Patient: sex M, age 28
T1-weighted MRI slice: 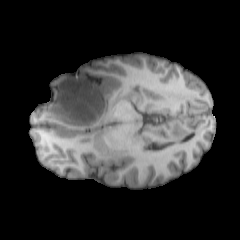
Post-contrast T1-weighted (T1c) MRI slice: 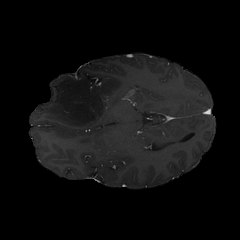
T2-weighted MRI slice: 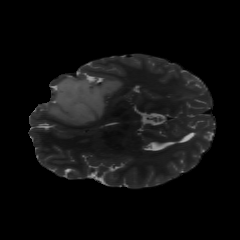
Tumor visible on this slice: yes
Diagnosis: Astrocytoma, IDH-mutant
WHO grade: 2